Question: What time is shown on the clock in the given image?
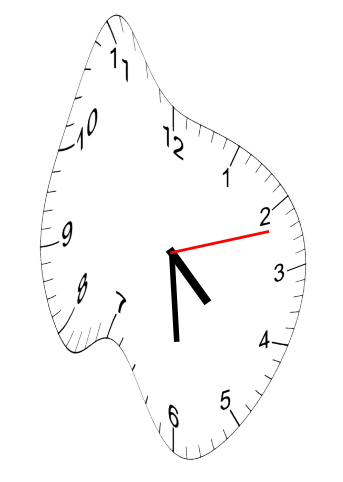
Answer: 04:29:12